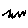
Label: zigzag